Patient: sex F, age 61
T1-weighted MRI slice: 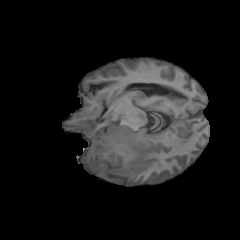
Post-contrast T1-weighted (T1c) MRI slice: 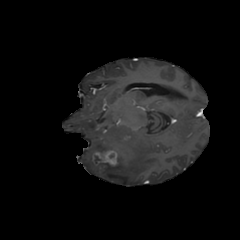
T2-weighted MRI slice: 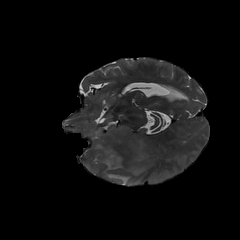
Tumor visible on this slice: yes
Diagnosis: Glioblastoma, IDH-wildtype
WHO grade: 4